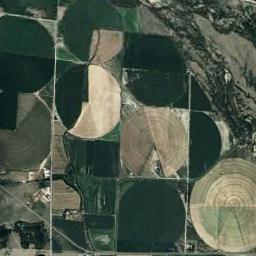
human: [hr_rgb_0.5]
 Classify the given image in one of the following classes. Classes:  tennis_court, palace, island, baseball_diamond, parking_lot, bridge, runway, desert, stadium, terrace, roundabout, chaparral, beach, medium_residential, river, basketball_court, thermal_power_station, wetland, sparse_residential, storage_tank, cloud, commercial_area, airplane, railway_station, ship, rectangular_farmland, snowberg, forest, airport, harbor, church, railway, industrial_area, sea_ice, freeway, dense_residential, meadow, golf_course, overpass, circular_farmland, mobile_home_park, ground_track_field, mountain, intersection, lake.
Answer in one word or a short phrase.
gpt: circular_farmland